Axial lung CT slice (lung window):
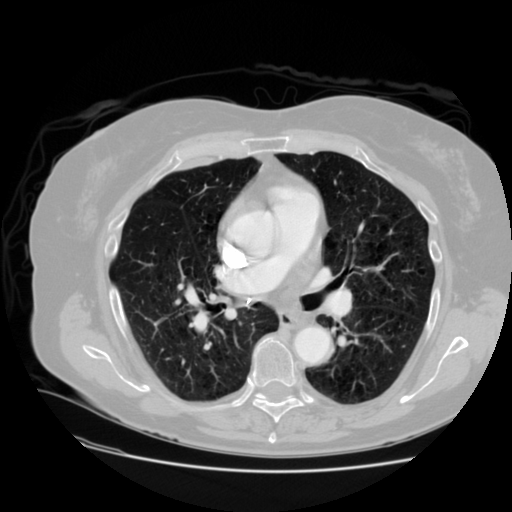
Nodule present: no